Question: i am designing one drop down list with css
Here is my html code:

> i have set each 'li a' property border-right to 'border-right:1px dashed silver'; i want to delete that property for last 'li a' element
and here is css code :
'''
#navigation
{
display:inline-table;
text-align:center;
background:silver;
}
#navigation li
{
float:left;
list-style:none;
padding:2px 10px 2px 10px;
}
#navigation a
{
display:block;
text-decoration:none;
color:green;
font-weight:bold;
padding:5px;
border-right:1px dashed green;
}
.noBorder
{
display:block;
text-decoration:none;
color:red;
font-weight:bold;
padding:5px;
border:0px;
}
#navigation a:hover
{
color:yellow;
background:black;
}
'''
i want to delete right-border of the last list 'software Developments' so i tried with
'noBorder' class. but can't give any solution please can any one let me know
thanks advance
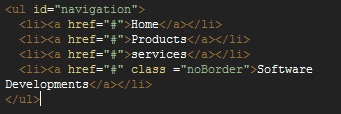
Answer: Am not sure which border are you talking about but try this if you want to remove the border from last 'li'
'''
.noBorder {
border-right: none !important;
}
'''